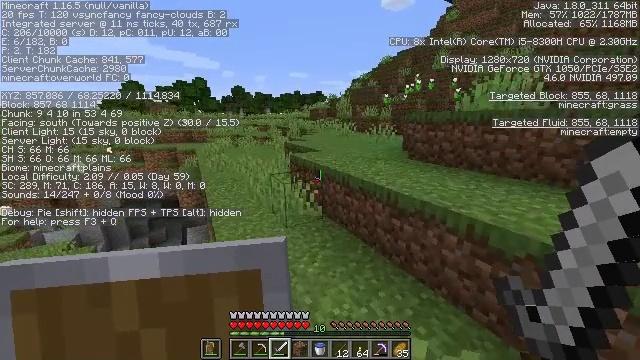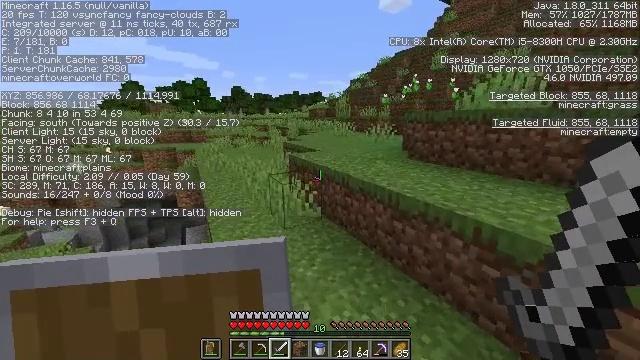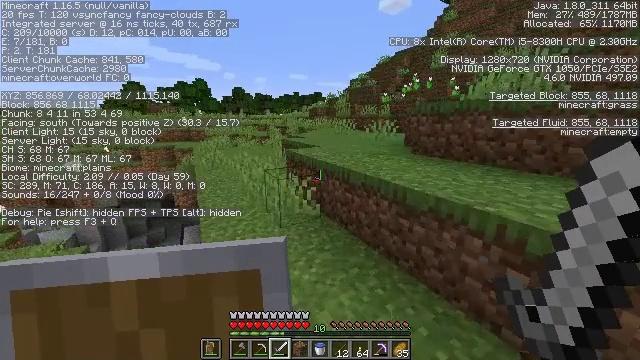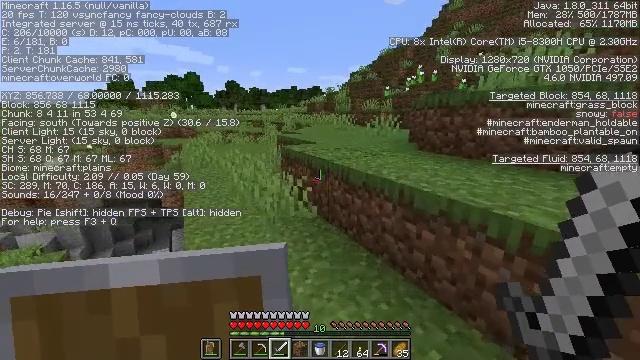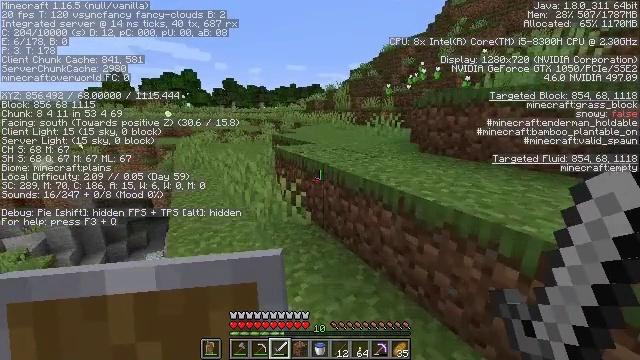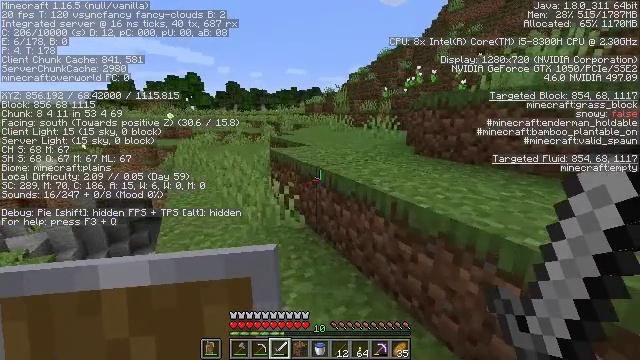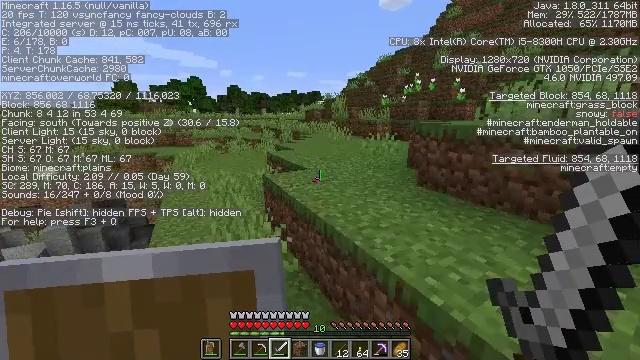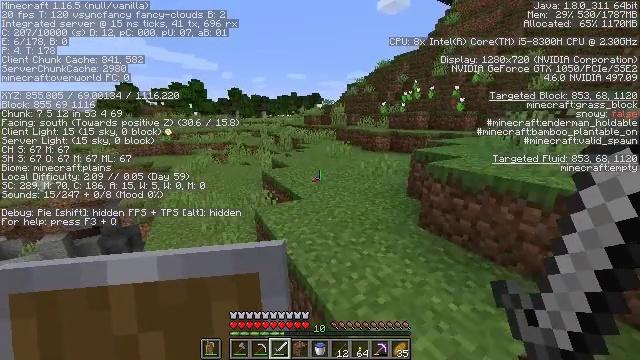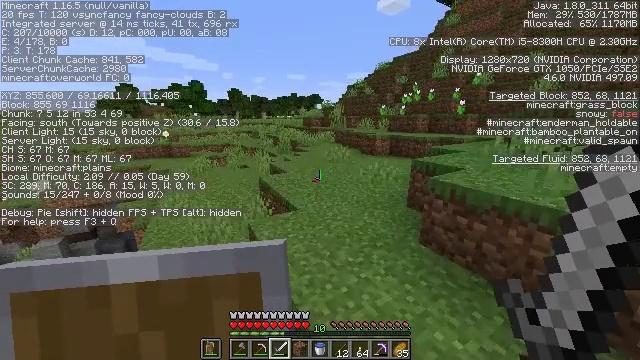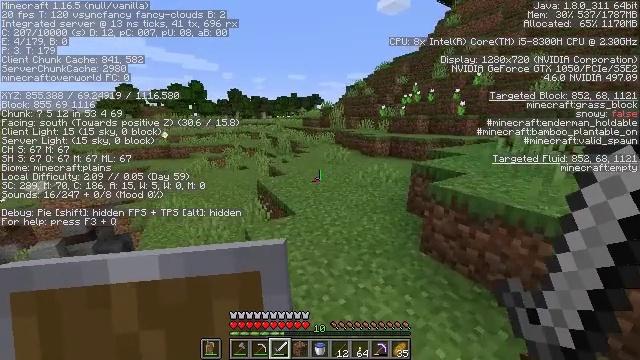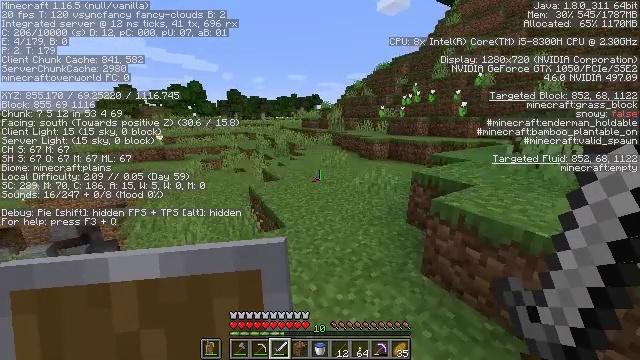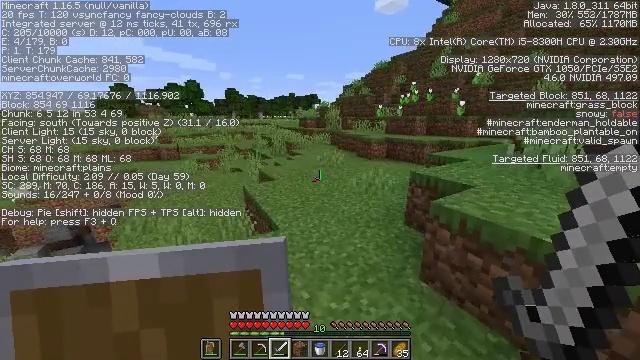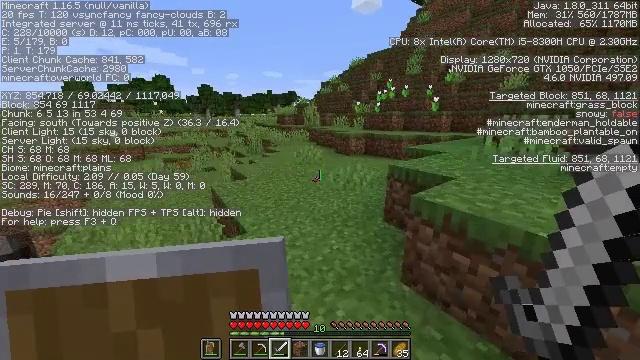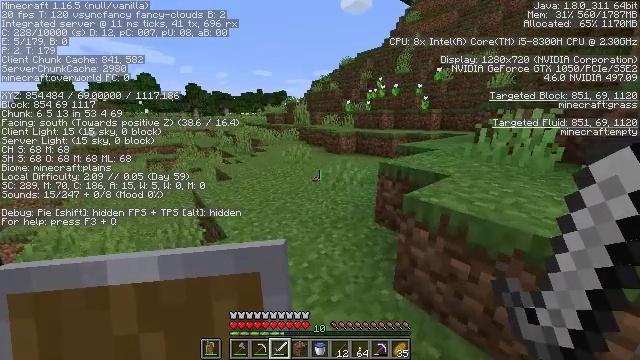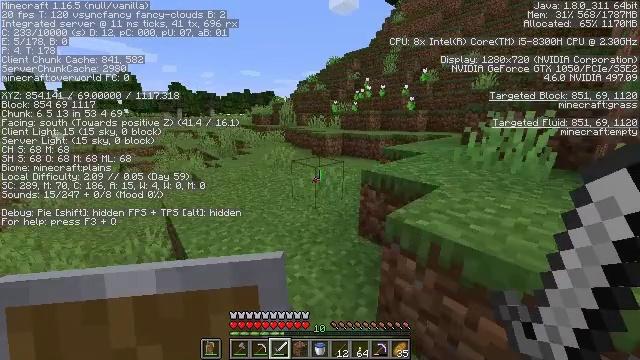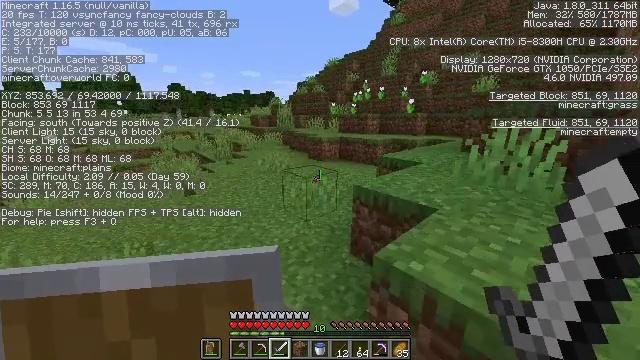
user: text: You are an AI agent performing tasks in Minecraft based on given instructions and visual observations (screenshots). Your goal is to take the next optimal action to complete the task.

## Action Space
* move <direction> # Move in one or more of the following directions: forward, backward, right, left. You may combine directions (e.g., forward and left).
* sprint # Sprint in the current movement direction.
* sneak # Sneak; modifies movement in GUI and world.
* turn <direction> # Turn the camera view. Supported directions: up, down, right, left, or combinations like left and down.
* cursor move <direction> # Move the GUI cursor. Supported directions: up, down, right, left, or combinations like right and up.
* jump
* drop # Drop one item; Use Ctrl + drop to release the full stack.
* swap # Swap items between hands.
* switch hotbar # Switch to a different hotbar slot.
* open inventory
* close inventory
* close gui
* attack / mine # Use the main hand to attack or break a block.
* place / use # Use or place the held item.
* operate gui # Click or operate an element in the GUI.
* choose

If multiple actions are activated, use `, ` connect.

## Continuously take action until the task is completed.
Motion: motion action
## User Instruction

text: Gather the yellow bed by attacking it.
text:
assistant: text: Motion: move forward and move right, sprint, jump
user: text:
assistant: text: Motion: move forward and move right, sprint, jump
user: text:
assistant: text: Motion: move forward and move right, sprint, jump
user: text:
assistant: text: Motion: move forward and move right, sprint, jump
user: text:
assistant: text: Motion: move forward, sprint, jump
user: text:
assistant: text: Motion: move forward and move right, sprint, jump
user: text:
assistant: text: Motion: move forward and move right, sprint, jump
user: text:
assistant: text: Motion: move forward and move right, sprint, jump
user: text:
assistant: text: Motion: move forward and move right, sprint, jump
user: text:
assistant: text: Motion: move forward and move right, sprint, jump
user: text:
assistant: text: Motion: move forward and move right, sprint, jump
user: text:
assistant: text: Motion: move forward and move right, sprint, turn right, jump
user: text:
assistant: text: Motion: move forward and move right, sprint, turn right, jump
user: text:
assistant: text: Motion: move forward and move right, sprint, turn right, jump
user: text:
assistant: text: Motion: move forward and move right, sprint, jump
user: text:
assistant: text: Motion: move forward and move right, sprint, jump
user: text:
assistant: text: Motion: move forward, sprint, jump
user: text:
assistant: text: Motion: move forward, sprint, jump
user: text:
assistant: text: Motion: move forward, sprint, jump
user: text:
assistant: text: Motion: move forward, sprint, jump
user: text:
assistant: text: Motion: move forward, sprint, jump
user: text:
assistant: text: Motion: move forward, sprint, jump
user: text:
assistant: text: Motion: move forward, sprint, jump
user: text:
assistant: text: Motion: move forward, sprint, jump
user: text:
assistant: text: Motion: move forward, sprint, jump
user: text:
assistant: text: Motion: move forward, sprint, jump
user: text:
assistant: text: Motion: move forward, sprint, jump
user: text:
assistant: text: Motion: move forward, sprint, jump
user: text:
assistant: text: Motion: move forward, sprint, jump
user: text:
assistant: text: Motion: move forward, sprint, jump